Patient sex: M
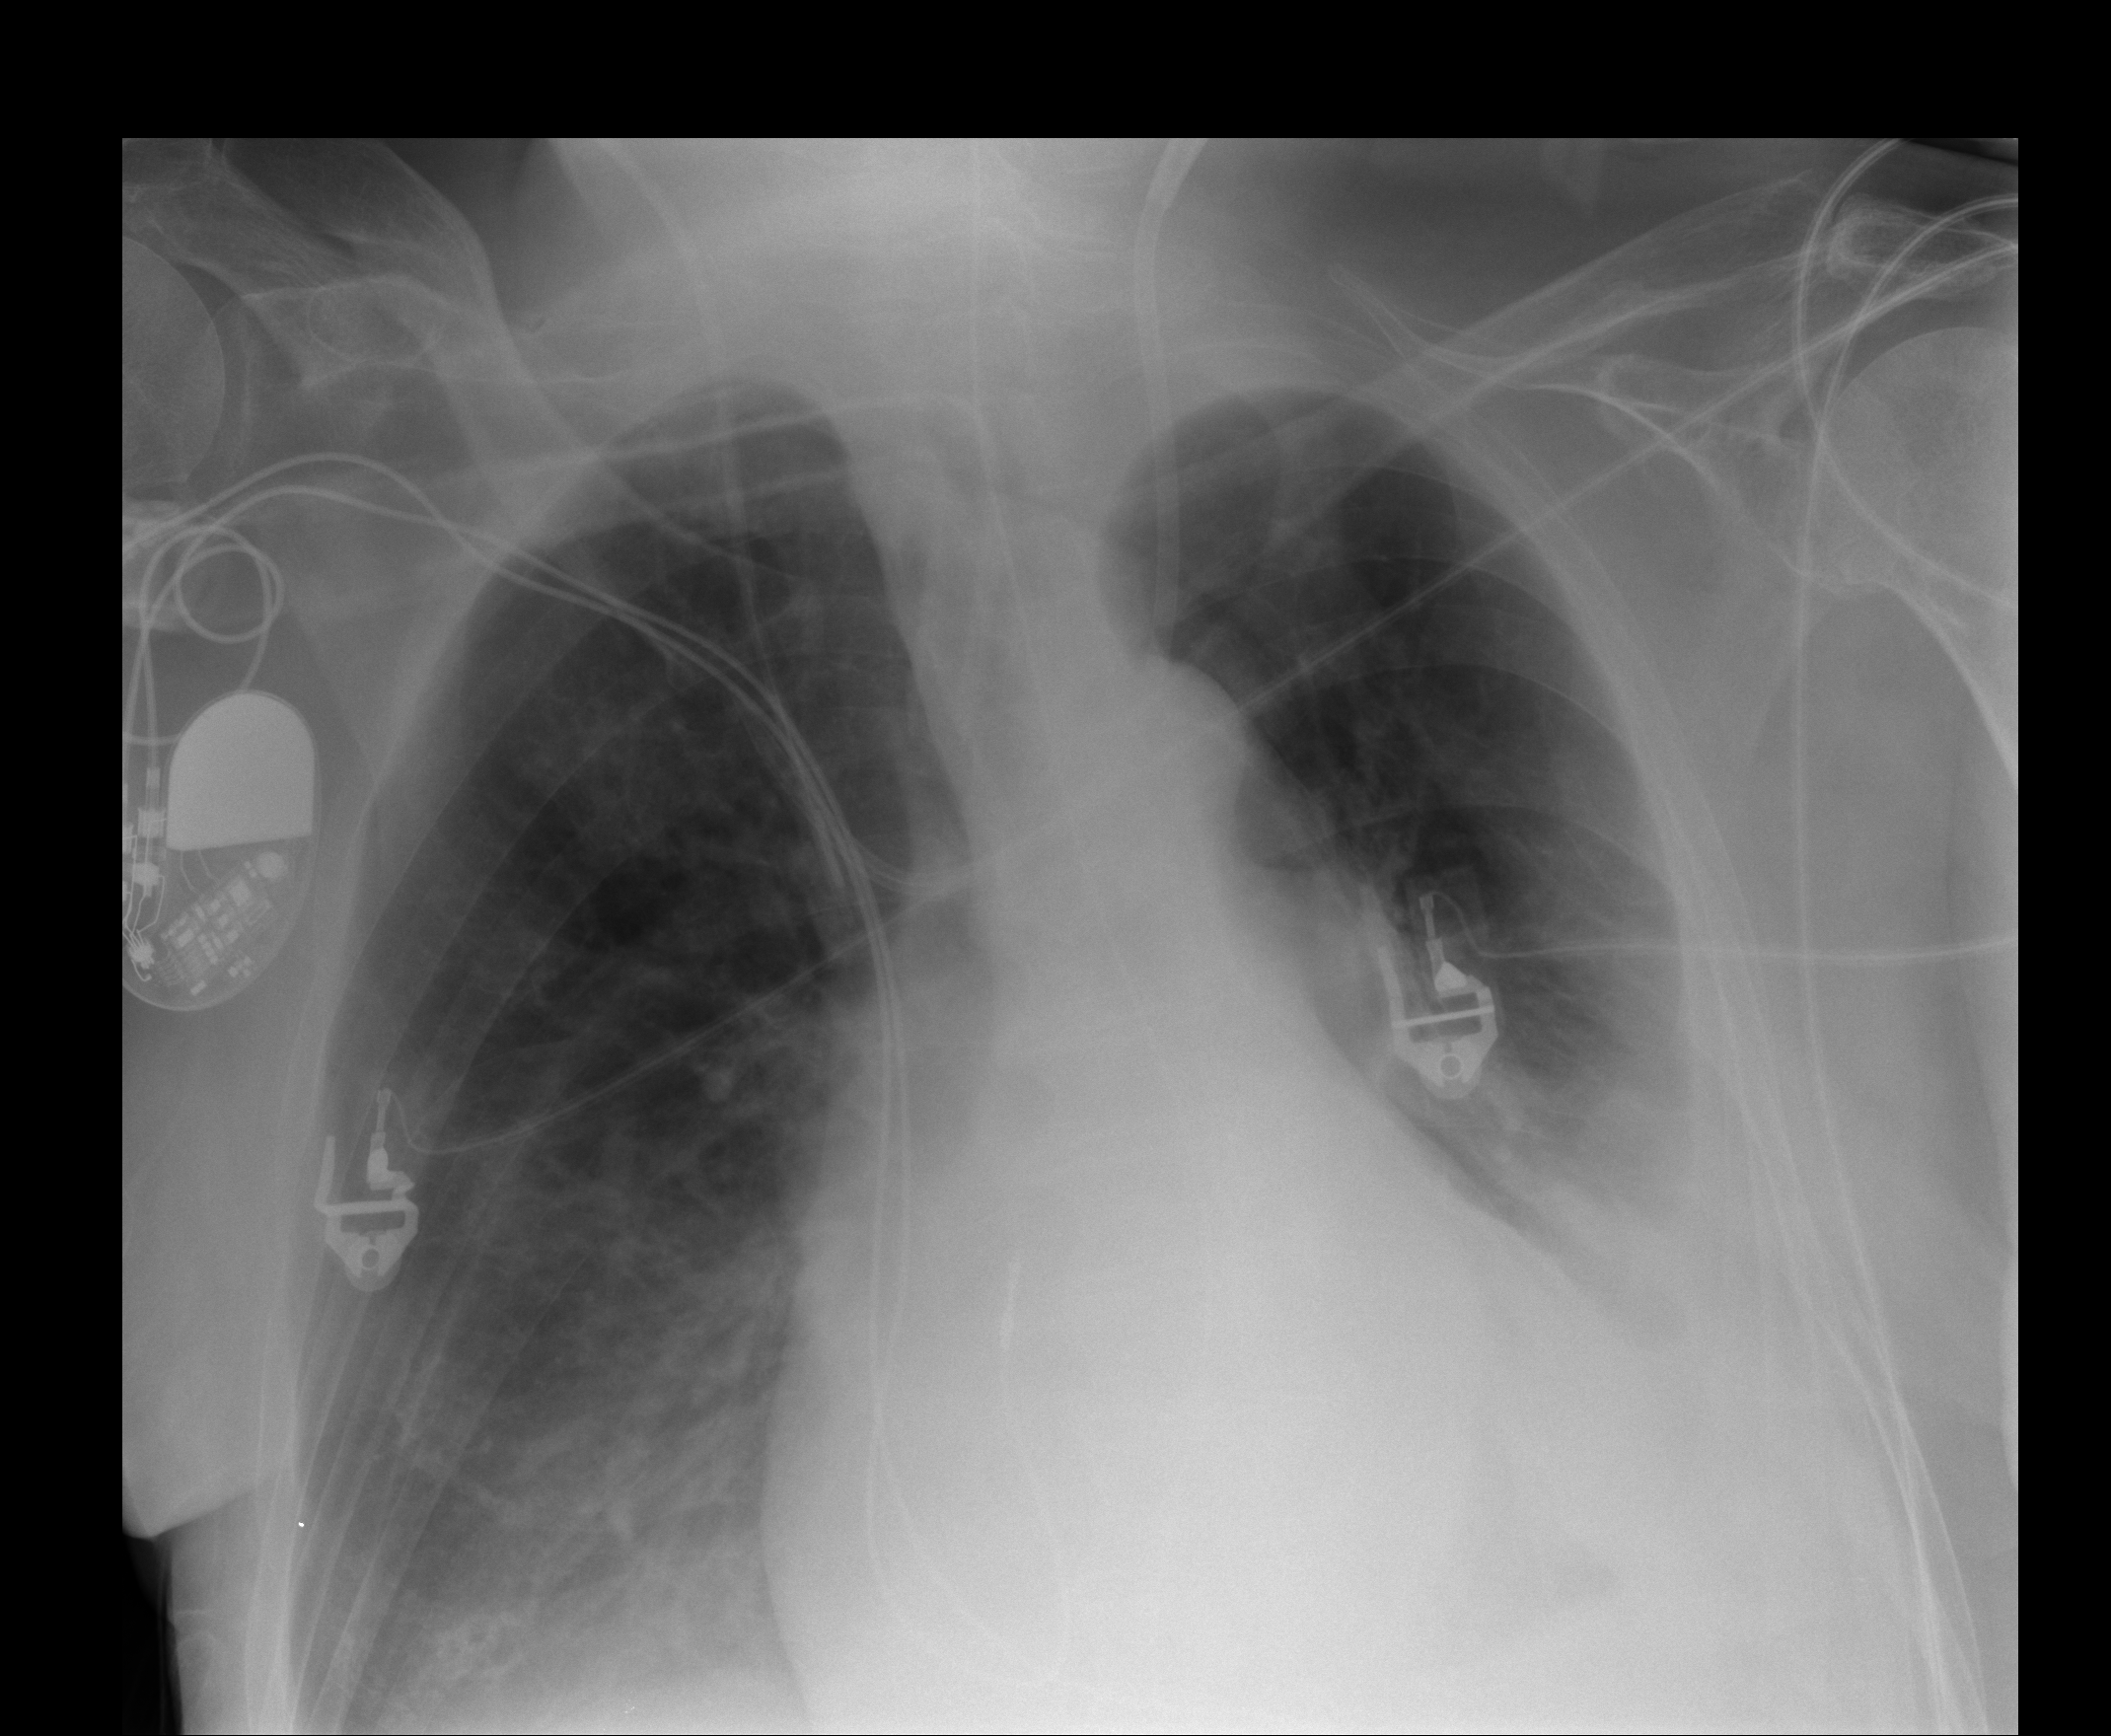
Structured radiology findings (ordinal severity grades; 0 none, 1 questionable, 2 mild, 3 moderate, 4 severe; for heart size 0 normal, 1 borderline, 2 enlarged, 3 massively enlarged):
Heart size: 2
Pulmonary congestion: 0
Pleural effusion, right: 1
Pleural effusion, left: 3
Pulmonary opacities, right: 0
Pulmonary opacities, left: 0
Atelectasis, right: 2
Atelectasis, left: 2